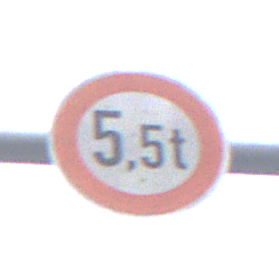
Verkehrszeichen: TatsaechlicheMasse
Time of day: MorningAfternoon
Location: Outdoor (Urban)
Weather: Overcast
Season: NotSpecified
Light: Natural